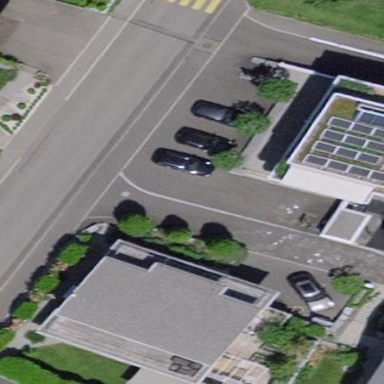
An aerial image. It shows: Detached building.